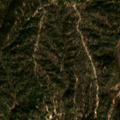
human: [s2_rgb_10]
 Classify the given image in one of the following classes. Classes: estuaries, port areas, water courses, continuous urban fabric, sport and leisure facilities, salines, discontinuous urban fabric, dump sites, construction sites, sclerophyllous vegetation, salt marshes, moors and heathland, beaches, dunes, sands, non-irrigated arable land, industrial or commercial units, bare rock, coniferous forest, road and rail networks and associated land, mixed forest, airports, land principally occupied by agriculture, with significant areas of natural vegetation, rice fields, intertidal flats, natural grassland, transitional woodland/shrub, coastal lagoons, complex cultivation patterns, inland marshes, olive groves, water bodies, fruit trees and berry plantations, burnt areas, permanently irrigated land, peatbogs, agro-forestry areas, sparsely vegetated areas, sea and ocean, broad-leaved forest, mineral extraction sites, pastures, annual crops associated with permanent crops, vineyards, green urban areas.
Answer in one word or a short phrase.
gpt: broad-leaved forest, mixed forest